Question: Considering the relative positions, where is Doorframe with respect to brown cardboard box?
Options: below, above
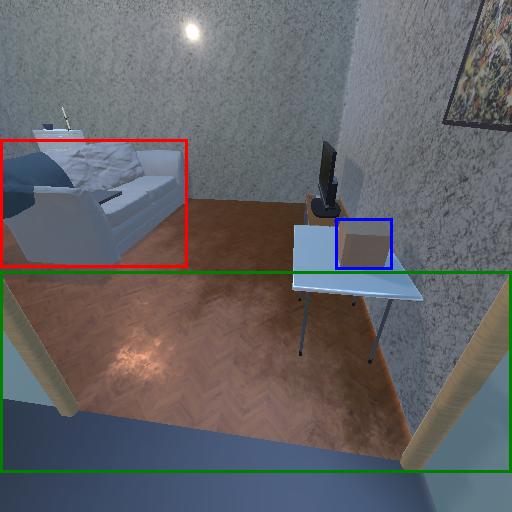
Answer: below